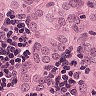
Metastatic tissue present: yes